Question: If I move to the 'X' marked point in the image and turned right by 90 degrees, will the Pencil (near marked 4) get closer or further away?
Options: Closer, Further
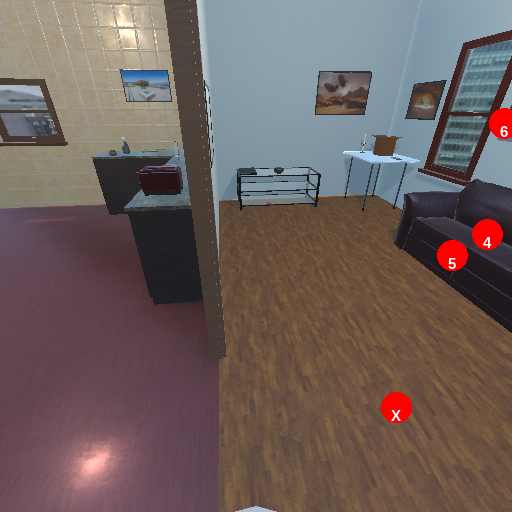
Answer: Closer